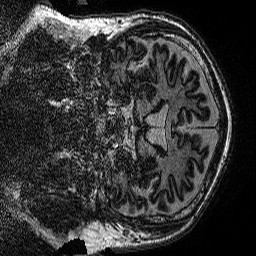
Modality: MP2RAGE
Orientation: coronal
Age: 69
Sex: male
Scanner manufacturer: siemens
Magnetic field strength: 3 T
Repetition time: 5 s
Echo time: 0.00298 s